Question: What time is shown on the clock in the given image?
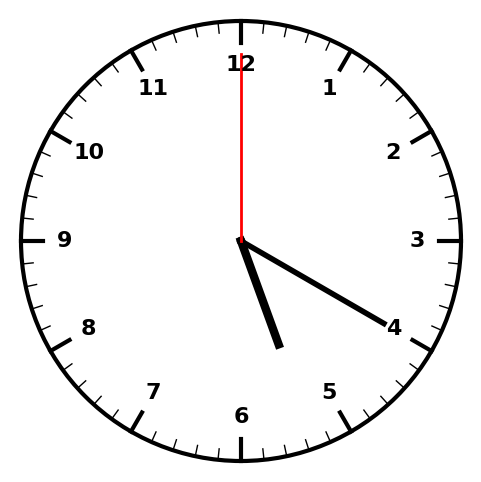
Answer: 05:20:00